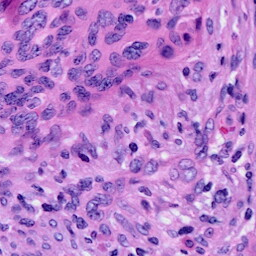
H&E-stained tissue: Cervix